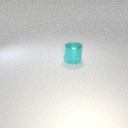
large cyan metal cylinder